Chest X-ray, PA view. Patient: 41 years old, sex M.
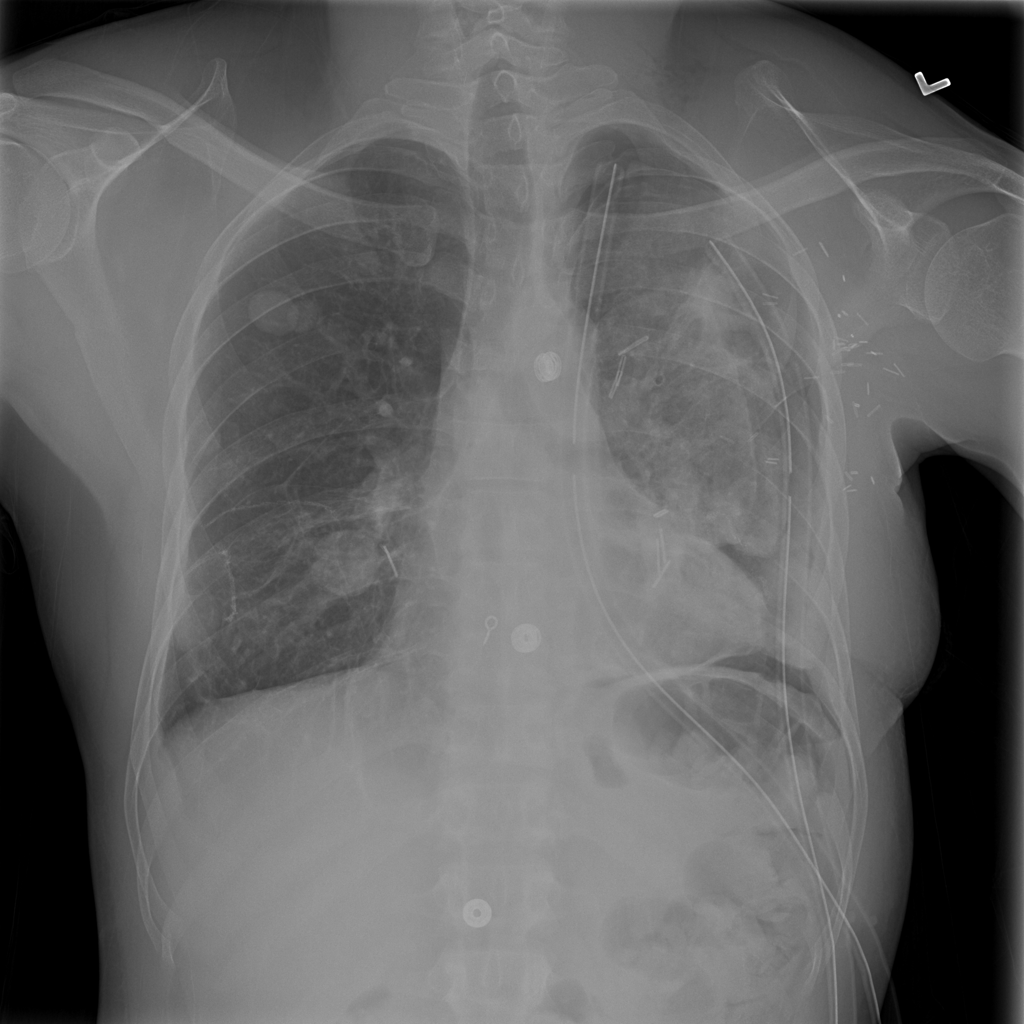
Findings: Nodule, Pneumothorax